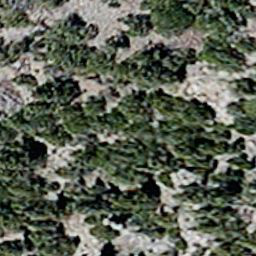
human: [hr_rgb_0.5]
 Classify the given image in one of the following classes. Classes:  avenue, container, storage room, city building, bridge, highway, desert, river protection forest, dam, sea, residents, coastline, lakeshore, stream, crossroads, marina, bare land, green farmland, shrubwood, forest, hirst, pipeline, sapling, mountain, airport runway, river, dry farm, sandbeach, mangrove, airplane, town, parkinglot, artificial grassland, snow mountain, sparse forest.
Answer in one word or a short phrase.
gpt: sparse forest